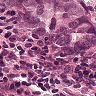
Metastatic tissue present: yes